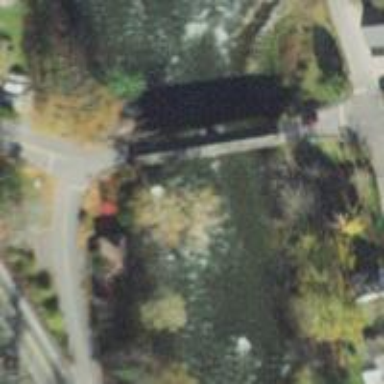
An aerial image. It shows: Covered bridge over secondary road.